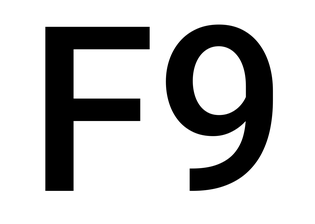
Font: Roboto_Medium